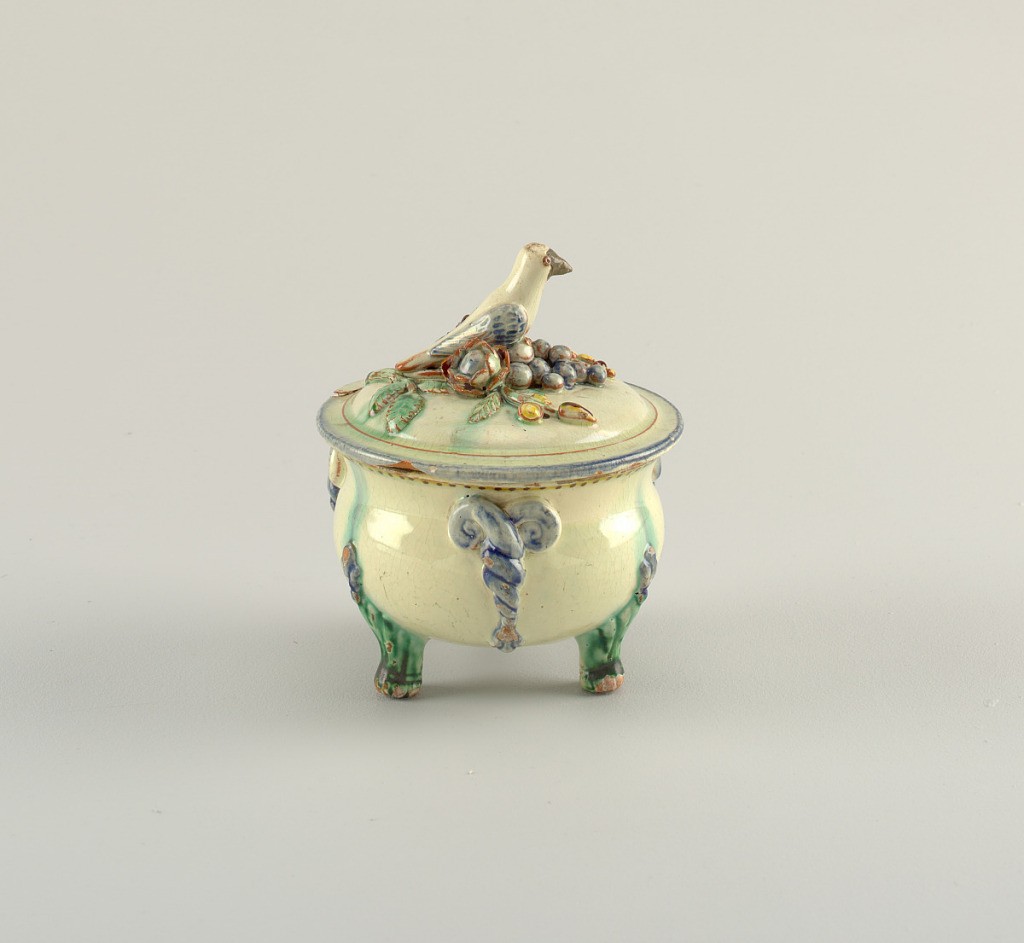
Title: Bowl and lid
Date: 18th century
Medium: Glazed earthenware
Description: Bowl with green feet; sides have twisted blue plant-like elements. Lid with bird finial on top of grapes, flowers, and leaves.